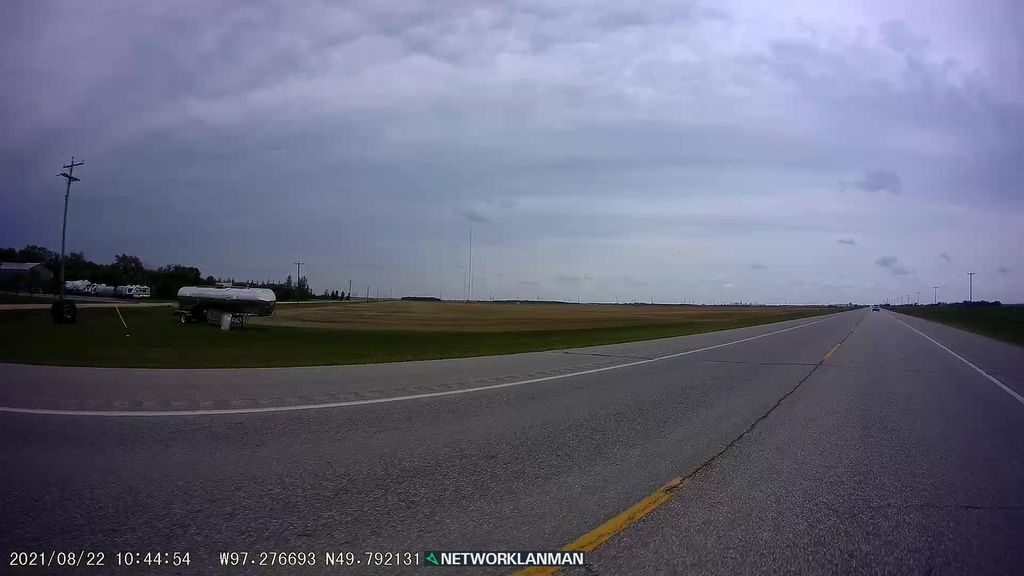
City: winnipeg